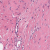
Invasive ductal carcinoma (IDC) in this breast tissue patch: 0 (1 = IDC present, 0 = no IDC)